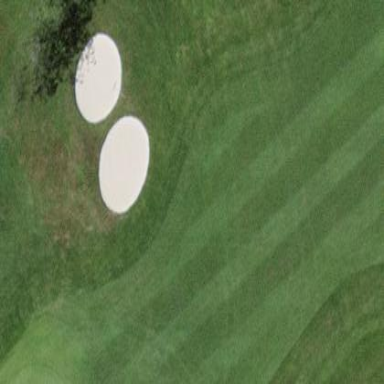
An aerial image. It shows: Golf fairway surrounded by grass.